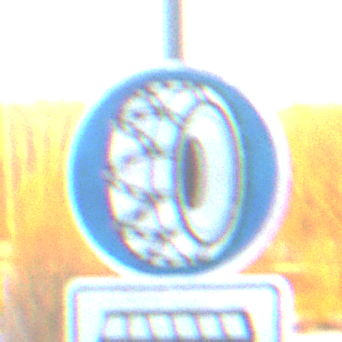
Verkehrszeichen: SchneekettenVorgeschrieben
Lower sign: HinweisDurchSinnbild13
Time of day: SunriseSunset
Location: Outdoor (Nature)
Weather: Clear
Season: Winter
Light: Natural